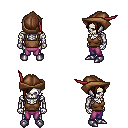
a pixel art fantasy rpg character, male body template, skeleton, brown pirate shirt, magenta pants, brown pixie cut hairstyle, leather cap, metal boots, four views (front, back, left, right), 2x2 character sprite sheet, small pixel art, hard edges, no anti-aliasing